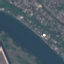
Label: River